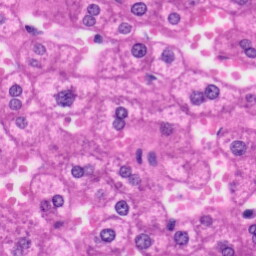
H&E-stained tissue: Liver